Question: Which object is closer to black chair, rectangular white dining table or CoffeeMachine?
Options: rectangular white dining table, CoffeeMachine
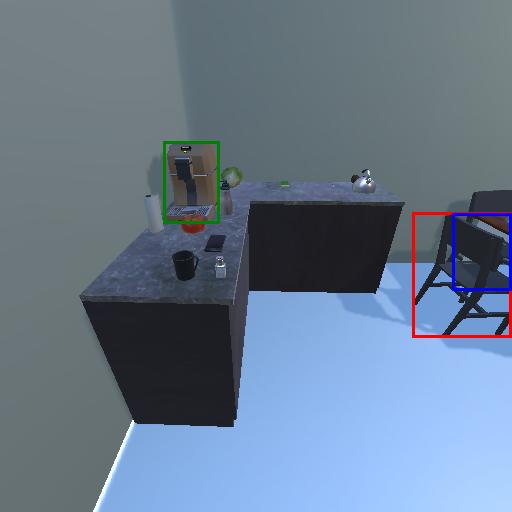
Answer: rectangular white dining table